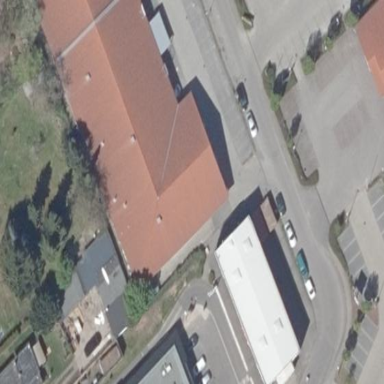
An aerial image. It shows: View of supermarket building.